Current action and preconditions to check: trajectory_clear

Your task: For each precondition in the list above, predict whether it will hold at this action.

Consider the current scene as observed from the mobile robot's camera, and analyze the predicted future states of all dynamic agents (e.g., people, animals, vehicles, or any moving entities) within the NEXT SECOND.

IMPORTANT: Only answer "very likely" if you are absolutely certain—based on strong, clear evidence—that a dynamic agent will violate the precondition in the predicted future state. Do NOT answer "very likely" for unlikely, ambiguous, or low-probability risks.

Ask yourself for each precondition: Is there a high probability, with clear and convincing evidence, that the predicted future states of any dynamic agent will interfere with the predicted future state of the currently executing action within the NEXT SECOND, causing that precondition to fail?

Assess the risk level based on these predictions. Use "likely" or "very likely" if motions create a clear risk of interference.

Use "neutral" or "improbable" if agents are nearby but their predicted paths are clearly diverging or non-conflicting.

Failure Risk Categories: "very improbable", "improbable", "neutral", "likely", "very likely"

Answer Format: Output ONLY the probability_of_failure value from these categories: "very improbable", "improbable", "neutral", "likely", "very likely"

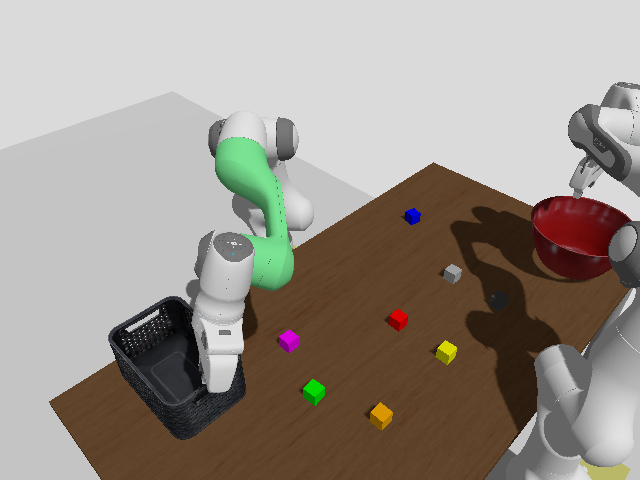

Answer: very improbable